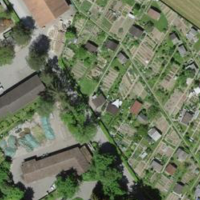
EUNIS habitat code: 53
Species observed at this site:
Primula vulgaris